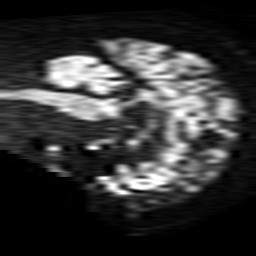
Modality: TRACE
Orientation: sagittal
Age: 76
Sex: female
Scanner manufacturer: philips
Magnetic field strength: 1.5 T
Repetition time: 3.641 s
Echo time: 0.09255 s